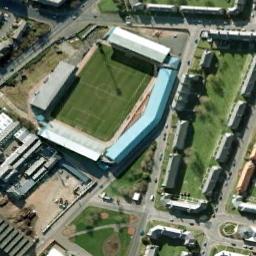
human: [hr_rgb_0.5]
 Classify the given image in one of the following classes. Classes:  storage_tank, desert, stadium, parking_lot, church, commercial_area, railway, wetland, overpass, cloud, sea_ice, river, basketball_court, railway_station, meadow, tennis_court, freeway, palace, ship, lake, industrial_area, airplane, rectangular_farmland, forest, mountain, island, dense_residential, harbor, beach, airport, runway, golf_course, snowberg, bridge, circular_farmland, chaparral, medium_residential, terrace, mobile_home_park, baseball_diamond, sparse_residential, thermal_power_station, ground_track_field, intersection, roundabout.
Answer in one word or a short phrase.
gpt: stadium